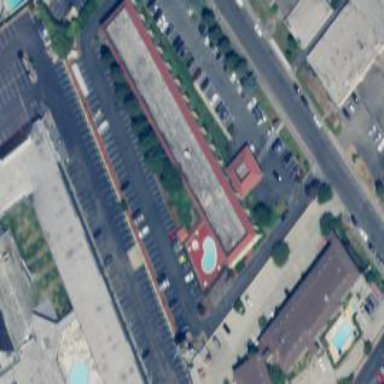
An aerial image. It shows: Hotel building.